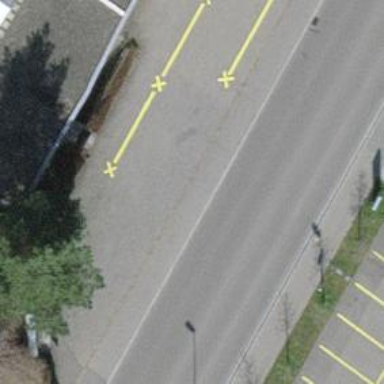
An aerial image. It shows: Public transport stop position.